Question: I've installed Qt5.2.1 / SIP 4.5.15 and PyQt5 on my Ubuntu 12.4 desktop. Everything seemed OK until I try to import . This module is very important in my code.
'''
>>> from PyQt5 import QtWebkitWidgets
Traceback (most recent call last):
File "<stdin>", line 1, in <module>
ImportError: cannot import name QtWebkitItems
>>>
'''
No error raised during the installation phase. in my directory I can see the corresponding Qt libs.
Does anyone have an idea ?
Thank you in advance

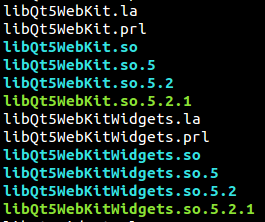
Answer: I'm not sure where you're getting "QtWebkitItems" from (a web-search gets no hits other than this page), but the real problem is a simple typo. The import statement should be:
'''
from PyQt5 import QtWebKitWidgets # upper-case K!
'''
PS: it's nicely ironic that you managed to spell it right in your question, and even highlighted it in bold!